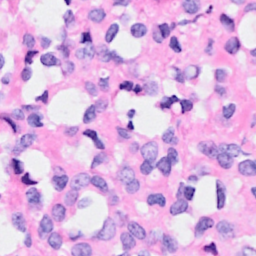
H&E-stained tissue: Breast